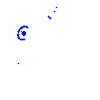
Particle: kaon